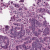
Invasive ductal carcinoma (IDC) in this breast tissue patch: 1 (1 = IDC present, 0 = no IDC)